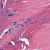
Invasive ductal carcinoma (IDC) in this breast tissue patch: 1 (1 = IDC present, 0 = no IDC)